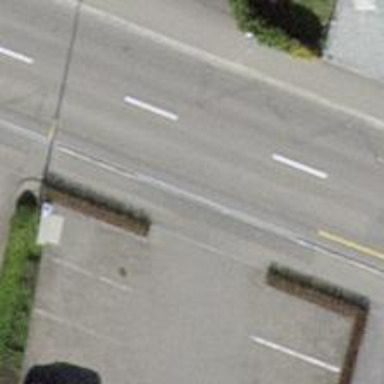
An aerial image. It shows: Public transport stop position.